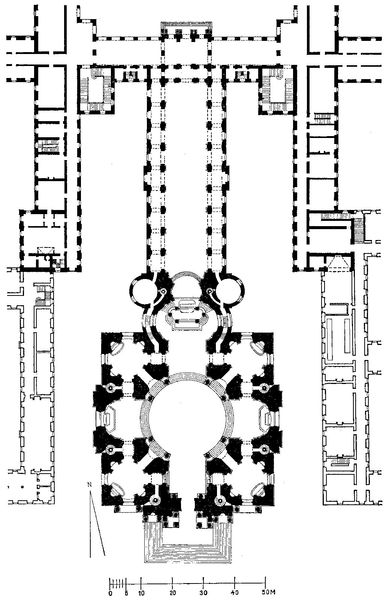
Titel: Invalidendom in Paris
Künstler: Jules Hardouin-Mansart
Standort: Paris, Invalidendom (EU - F - Ile-de-France)
Schlagwörter: weiß, schwarz, zeichnung, architektur, kirche, rund, garten, grafik, saal, kuppel, runde, symmetrie, rechteck, türme, symmetrisch, portikus, treppenhaus, plan, quadrat, basilika, quadratisch, grundriss, aufriss, maßstab, bauzeichnung, bauplan, architekt, zentralbau, kuppelbau, strichzeichnung, kirche grundriss